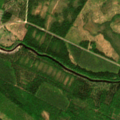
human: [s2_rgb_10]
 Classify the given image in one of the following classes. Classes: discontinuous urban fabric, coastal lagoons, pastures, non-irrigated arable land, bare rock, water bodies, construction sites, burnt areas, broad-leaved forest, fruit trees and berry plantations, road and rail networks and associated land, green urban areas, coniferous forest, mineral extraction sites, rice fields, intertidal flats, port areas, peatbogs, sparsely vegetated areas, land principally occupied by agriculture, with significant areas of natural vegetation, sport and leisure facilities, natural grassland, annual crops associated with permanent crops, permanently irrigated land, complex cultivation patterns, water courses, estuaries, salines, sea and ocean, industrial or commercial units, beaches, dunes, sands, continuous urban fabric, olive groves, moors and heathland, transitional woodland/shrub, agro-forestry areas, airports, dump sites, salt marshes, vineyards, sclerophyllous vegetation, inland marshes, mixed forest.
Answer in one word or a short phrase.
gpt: land principally occupied by agriculture, with significant areas of natural vegetation, mixed forest, transitional woodland/shrub